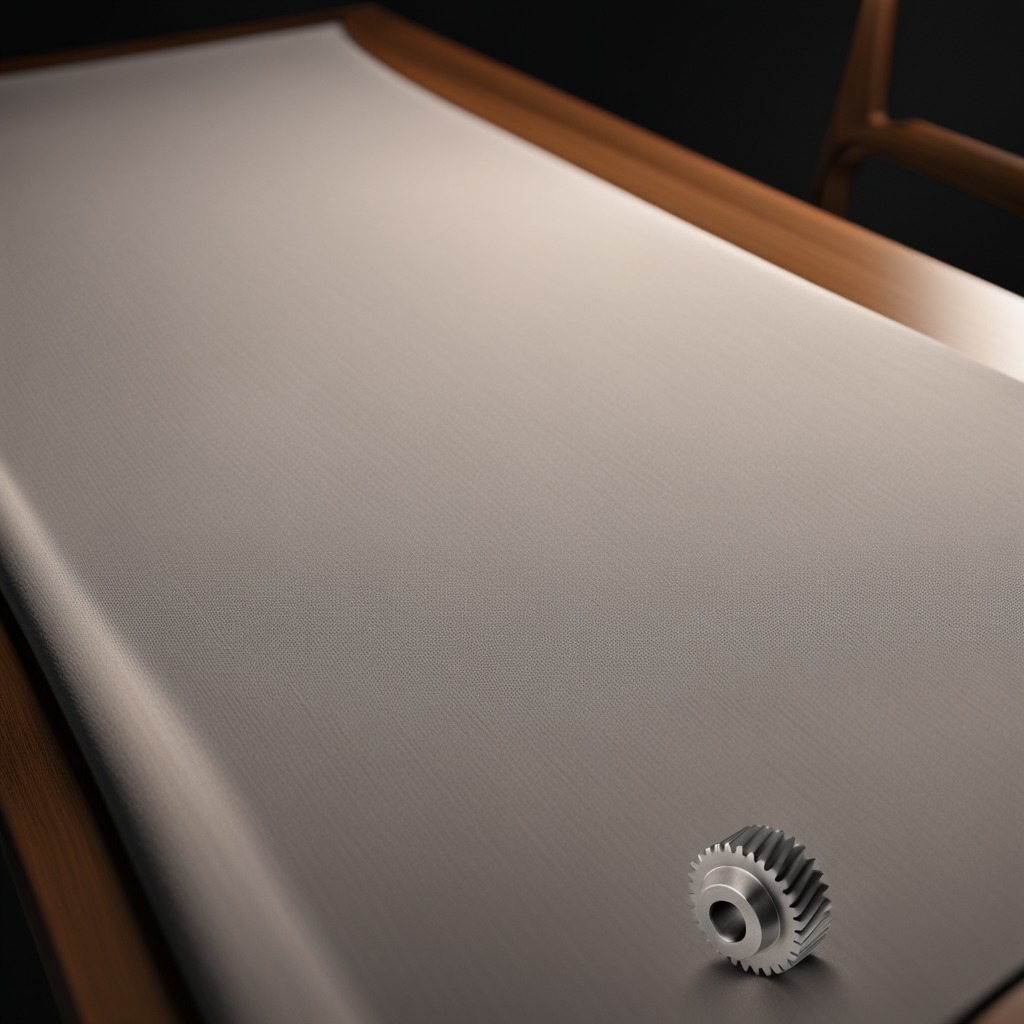
A steel gear with teeth is lying on the wooden table.